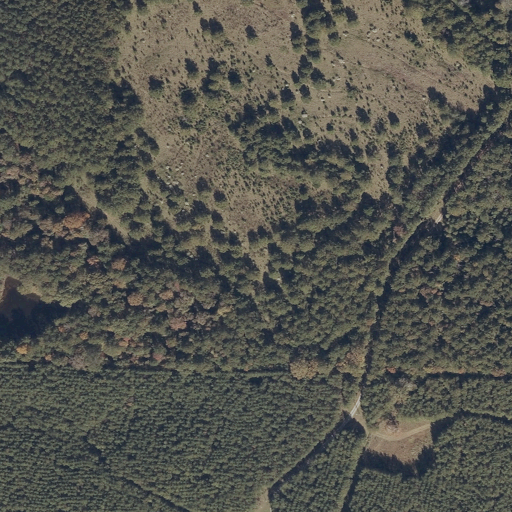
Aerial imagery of mountain in Alabama named Thornton Hill containing evergreen forest, pasture, mixed forest, grassland, and open water